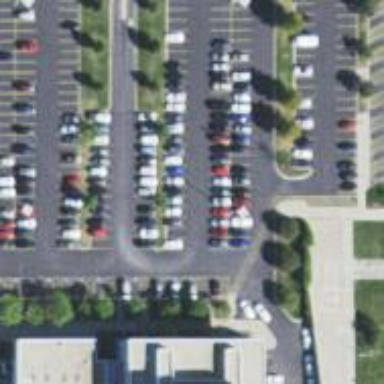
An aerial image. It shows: Parking area with surface.